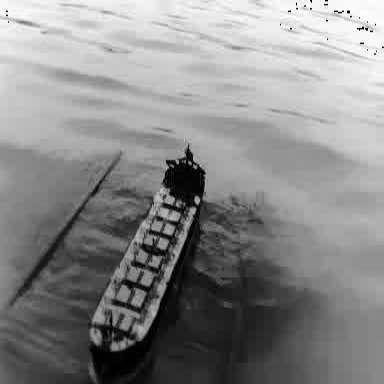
There is a liner in the infrared image.